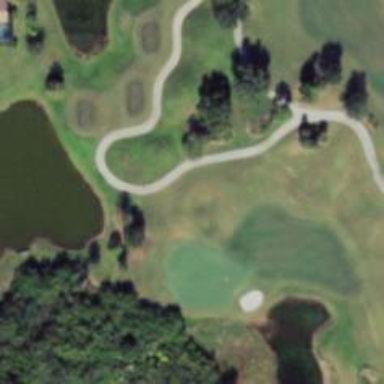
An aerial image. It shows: Service road used as golf cart path.